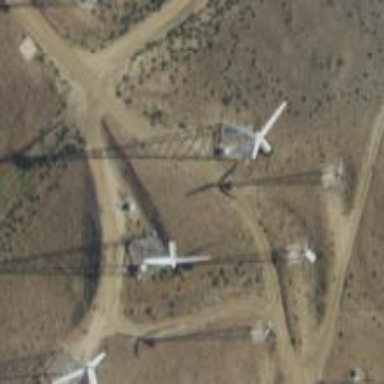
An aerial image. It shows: Wind generator is in the picture.